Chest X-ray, PA view. Patient: 60 years old, sex M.
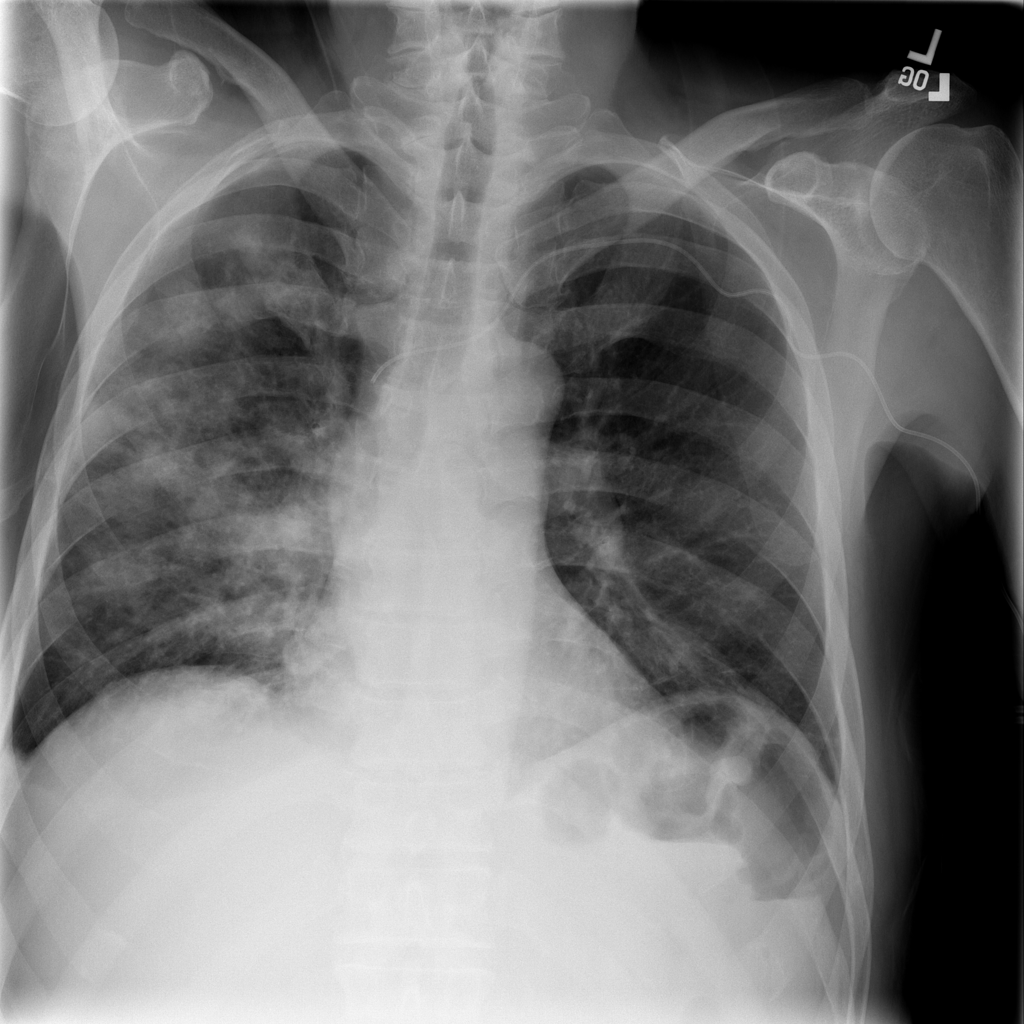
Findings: Infiltration, Pneumonia